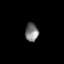
Tissue: prostate
Cell type: T cells
Senescence score: 0.7054
Nuclear area (px): 235
Mean DAPI intensity: 122.391